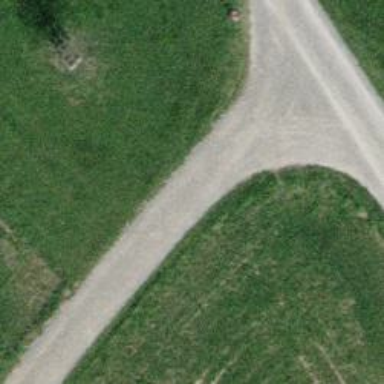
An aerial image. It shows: Compacted track with grade2 level.